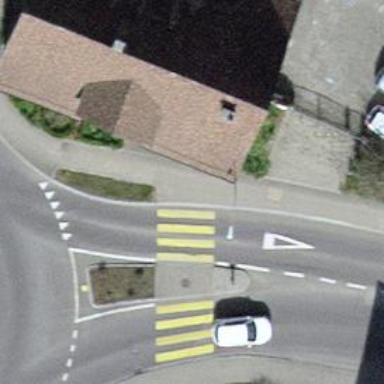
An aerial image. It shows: Uncontrolled zebra crossing on the road.